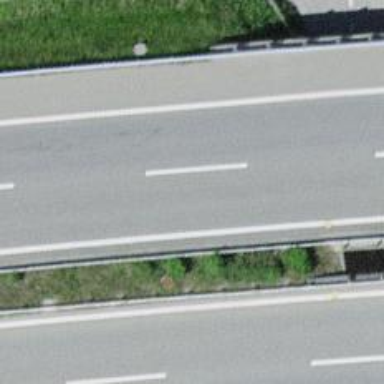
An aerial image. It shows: Asphalt bridge on motorway.